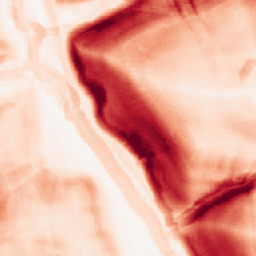
Category: morphological
Decomposition family: morphological_gradient
Decomposition parameters: size: 10
shape: square
Upsampling method: nearest
Upsampling parameters: scale: 8
Upsampling scale: 8